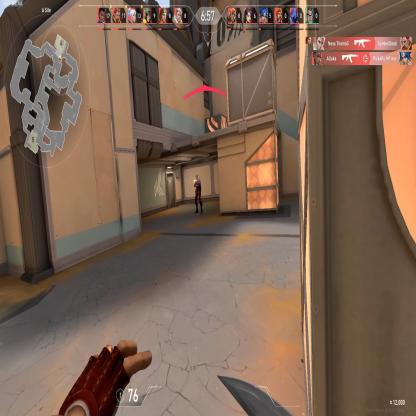
Label: enemy